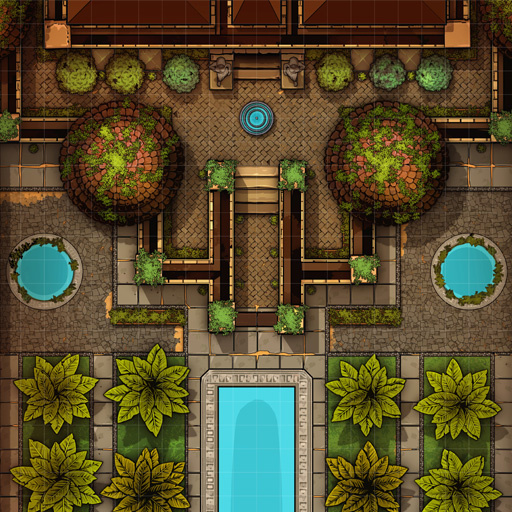
A D&D Grid Map south water south east trees south west trees north entrance ornate (Desert Palace Entrance Map)